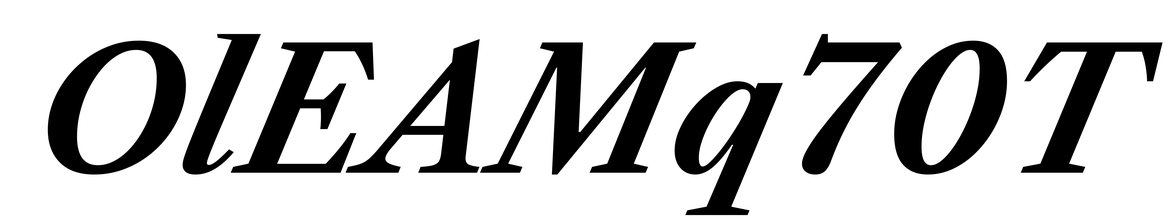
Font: LibreCaslonText-Italic_Bold_Italic